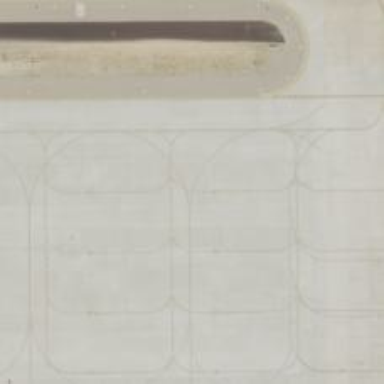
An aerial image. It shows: View of taxiway at the airport.